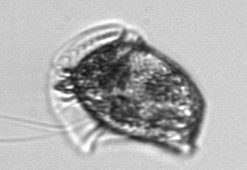
Label: Dinophysis_norvegica